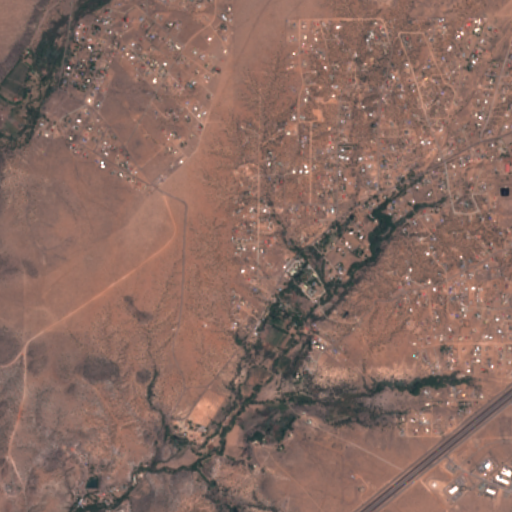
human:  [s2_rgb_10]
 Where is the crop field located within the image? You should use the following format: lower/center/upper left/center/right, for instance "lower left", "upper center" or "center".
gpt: The crop field is located in the lower center of the image.
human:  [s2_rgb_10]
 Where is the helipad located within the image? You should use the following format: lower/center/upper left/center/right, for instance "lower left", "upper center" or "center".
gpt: The helipad is located in the lower right of the image.
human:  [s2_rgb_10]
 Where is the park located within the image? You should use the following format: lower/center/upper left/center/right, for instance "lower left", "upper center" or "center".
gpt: The park is located in the lower center of the image.
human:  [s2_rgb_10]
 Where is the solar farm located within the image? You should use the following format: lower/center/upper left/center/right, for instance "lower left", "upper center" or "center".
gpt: The solar farm is located in the lower right of the image.
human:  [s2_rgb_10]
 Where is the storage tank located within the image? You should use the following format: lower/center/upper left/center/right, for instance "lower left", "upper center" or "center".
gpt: The storage tank is located in the center right of the image.
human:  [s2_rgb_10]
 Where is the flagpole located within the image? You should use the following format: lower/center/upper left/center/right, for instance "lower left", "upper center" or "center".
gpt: The flagpole is located in the lower right of the image.
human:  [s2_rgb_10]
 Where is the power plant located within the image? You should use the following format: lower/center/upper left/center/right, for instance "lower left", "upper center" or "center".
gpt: There is no power plant in the image.